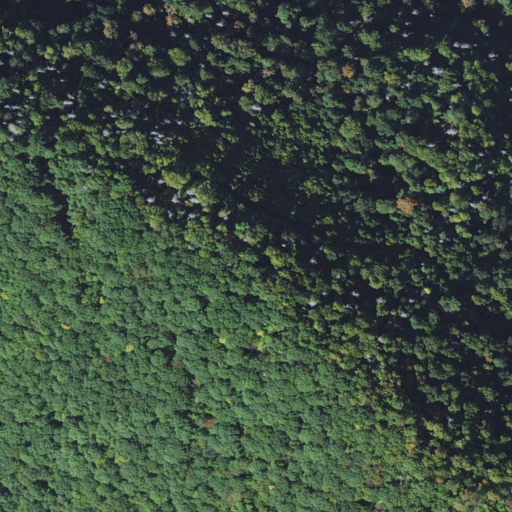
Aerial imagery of ridge(s) in North Carolina named Bullhead Ridge containing deciduous forest, mixed forest, and open development